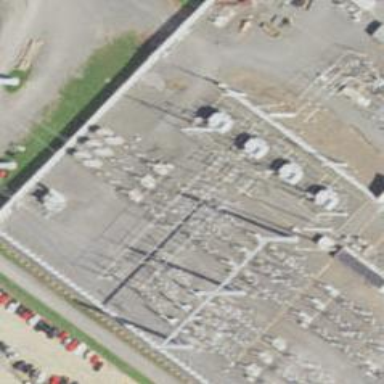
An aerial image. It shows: Switch used for power control.